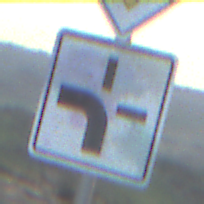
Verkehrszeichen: VerlaufVorfahrtsstrasse1
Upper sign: Vorfahrtsstrasse
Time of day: SunriseSunset
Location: Outdoor (Nature)
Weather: PartlyCloudy
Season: NotSpecified
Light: Natural